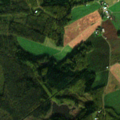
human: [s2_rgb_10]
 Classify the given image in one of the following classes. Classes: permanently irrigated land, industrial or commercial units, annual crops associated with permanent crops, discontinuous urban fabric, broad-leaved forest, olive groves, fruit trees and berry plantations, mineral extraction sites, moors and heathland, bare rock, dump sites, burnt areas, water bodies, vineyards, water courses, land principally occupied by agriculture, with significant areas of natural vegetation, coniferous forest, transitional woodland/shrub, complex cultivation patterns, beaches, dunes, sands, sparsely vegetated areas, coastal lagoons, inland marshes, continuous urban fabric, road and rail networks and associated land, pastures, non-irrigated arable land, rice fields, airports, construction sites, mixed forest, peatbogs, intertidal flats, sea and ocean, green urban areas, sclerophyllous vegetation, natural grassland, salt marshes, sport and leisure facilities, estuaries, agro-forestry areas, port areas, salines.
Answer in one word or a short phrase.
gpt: non-irrigated arable land, broad-leaved forest, coniferous forest, mixed forest